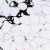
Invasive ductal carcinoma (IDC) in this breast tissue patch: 0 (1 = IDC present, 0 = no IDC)